Question: Can anyone tell me what is wrong with the following? I know it is something to do with my sources as if I replace them with google apis versions it works fine. But I just can't see what is going wrong.
My folder structure is like:

'''
<?php
?>
<!DOCTYPE html>
<html>
<head>
<title>Collapsible test</title>
<!--Style Sheet-->
<Link href="css.css" rel="stylesheet" type="text/css"></Link>
<!--js-->
<script src="../js/jquery-ui-1.11.4/jquery-ui.js"></script>
<script src="../js/jquery-2.1.4.min.js"></script>
</head>
<body>
<div id="container">
<h3>Test 1</h3>
<div class="vertical">Test1</div>
<h3>Test 2</h3>
<div class="vertical">Test2</div>
<h3>Test 3</h3>
<div class="vertical">Test3</div>
</div>
<script>
$(window).on("resize", function() {
$('body').width($(window).width());
$('body').height($(window).height());
}).resize();
$(function() {
$("#container").accordion({
collapsible: true
});
});
</script>
</body>
'''
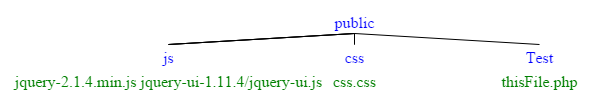
Answer: Your CSS is likely referenced in the wrong directory. Try referencing your CSS the same way as your javascript ('../css/'):
'''
<link href="../css/css.css" rel="stylesheet" type="text/css"></Link>
'''
: as suggested in another comment by @j08691 your jQuery file needs to be referenced before any other jQuery plugins. The order should be as follows:
'''
<script src="../js/jquery-2.1.4.min.js"></script>
<script src="../js/jquery-ui-1.11.4/jquery-ui.js"></script>
'''